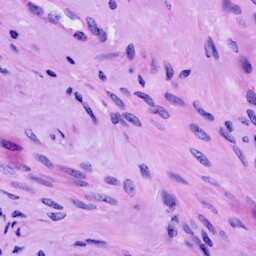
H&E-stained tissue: Cervix